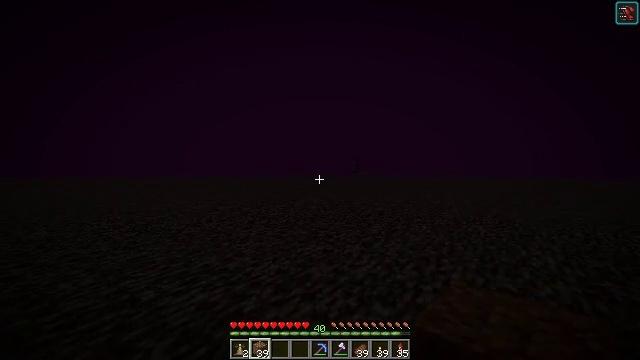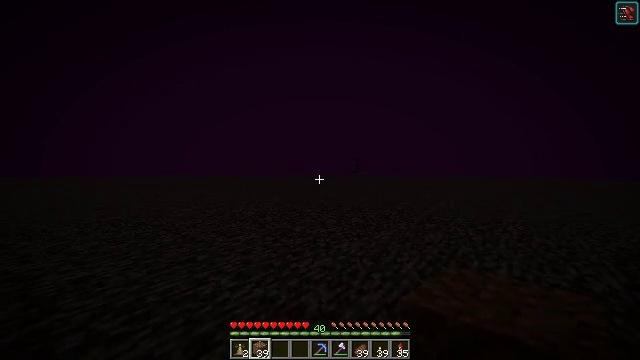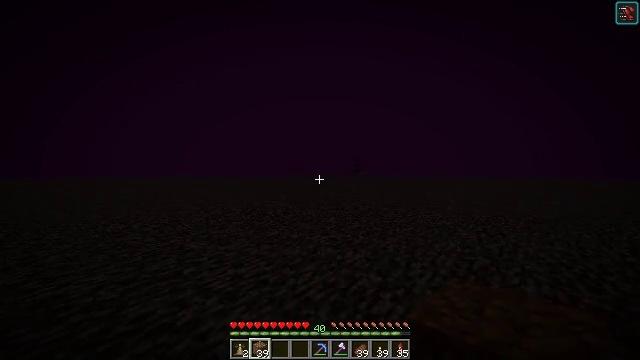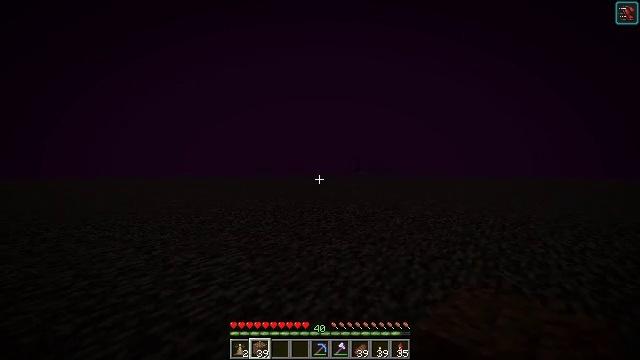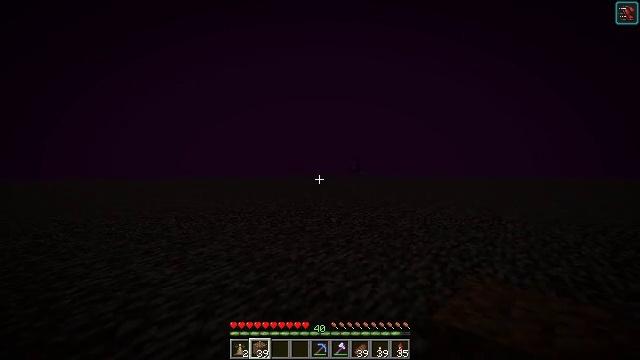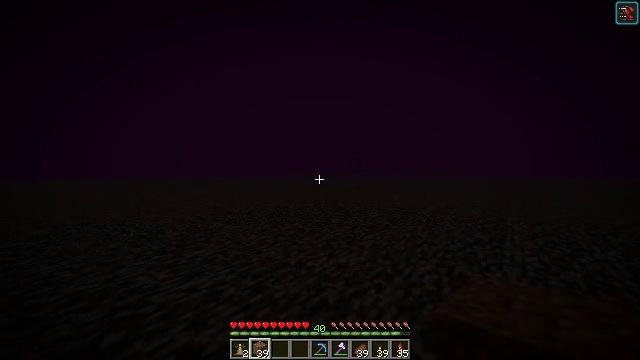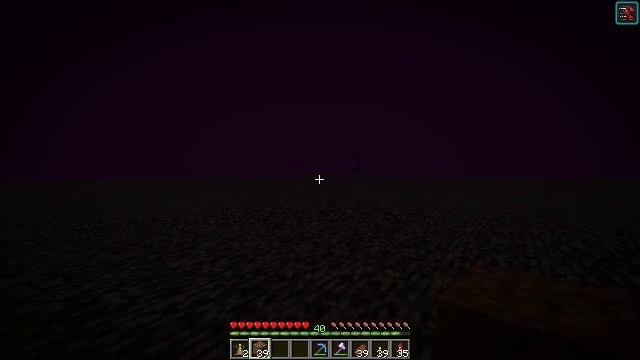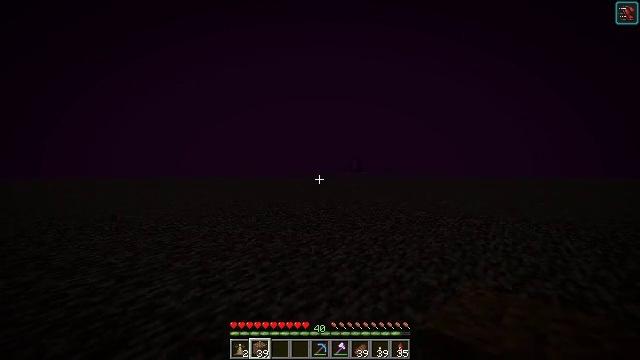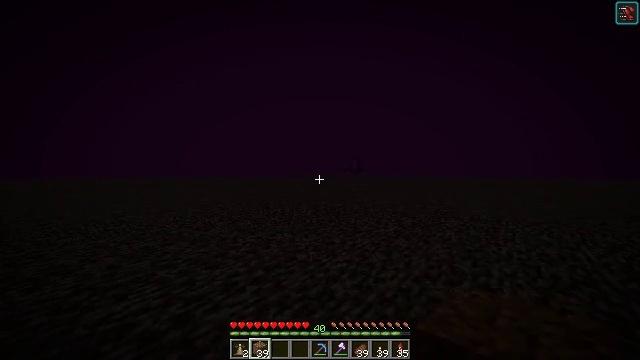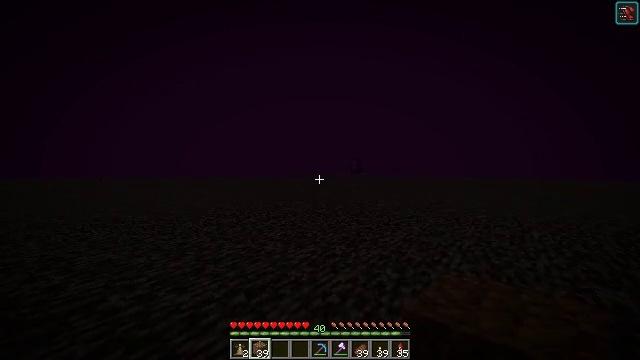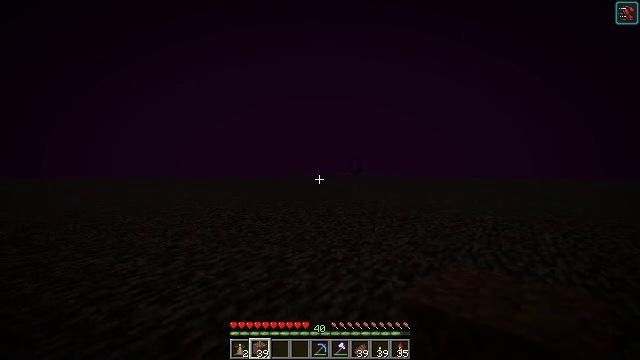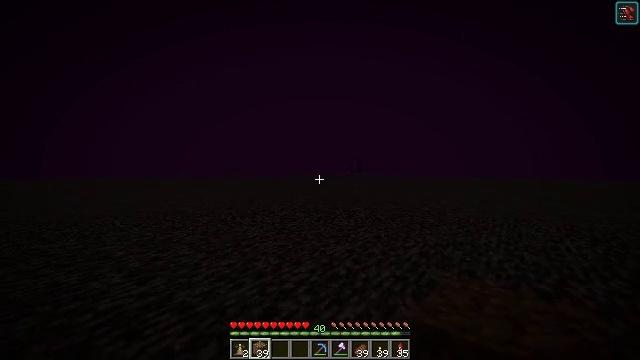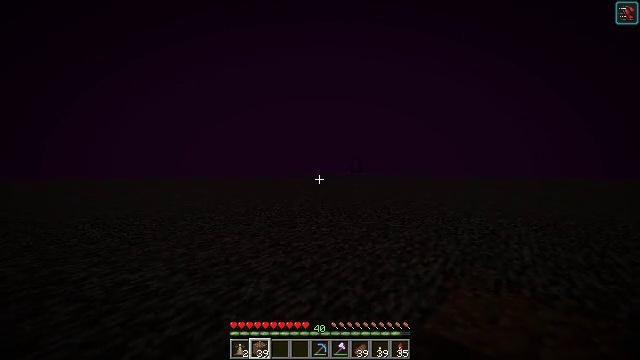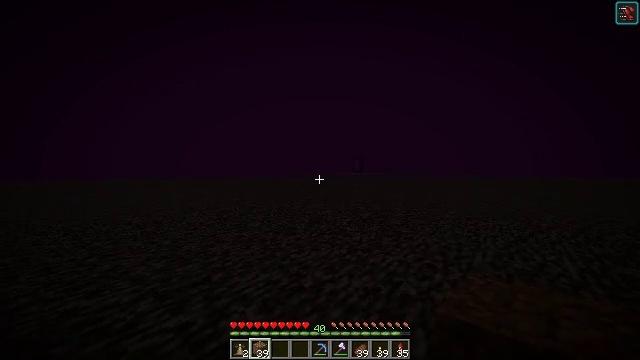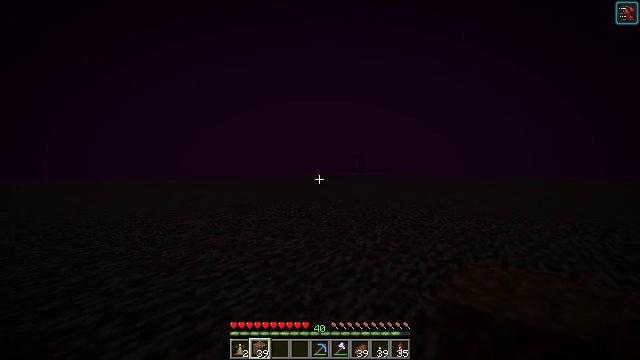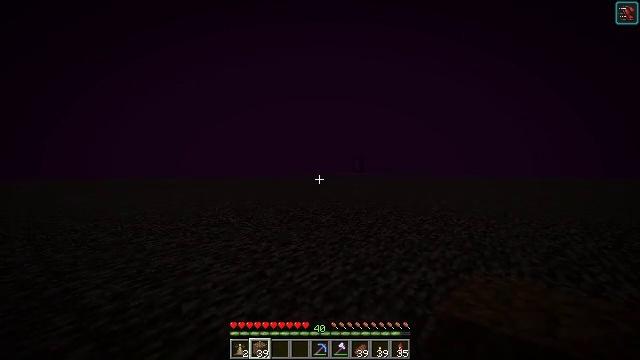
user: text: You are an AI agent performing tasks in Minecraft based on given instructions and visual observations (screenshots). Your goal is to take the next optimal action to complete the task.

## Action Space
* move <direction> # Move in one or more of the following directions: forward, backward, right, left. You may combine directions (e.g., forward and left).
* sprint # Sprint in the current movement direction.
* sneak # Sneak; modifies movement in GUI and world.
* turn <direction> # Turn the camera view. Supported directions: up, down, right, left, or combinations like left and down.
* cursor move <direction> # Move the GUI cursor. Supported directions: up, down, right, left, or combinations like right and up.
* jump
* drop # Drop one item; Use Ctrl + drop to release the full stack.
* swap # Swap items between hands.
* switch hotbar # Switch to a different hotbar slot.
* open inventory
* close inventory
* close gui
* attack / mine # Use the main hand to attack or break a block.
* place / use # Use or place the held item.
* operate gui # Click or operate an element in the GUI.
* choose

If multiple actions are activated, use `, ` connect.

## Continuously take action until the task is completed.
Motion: motion action
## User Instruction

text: Remove a potato from the inventory.
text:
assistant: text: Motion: move forward
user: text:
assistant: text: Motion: move forward
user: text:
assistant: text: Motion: move forward
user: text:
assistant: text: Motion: move forward
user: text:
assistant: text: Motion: move forward
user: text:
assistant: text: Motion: move forward
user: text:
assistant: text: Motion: move forward
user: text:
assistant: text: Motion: move forward
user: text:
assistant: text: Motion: move forward
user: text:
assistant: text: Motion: move forward
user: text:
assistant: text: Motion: move forward
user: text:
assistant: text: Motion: move forward
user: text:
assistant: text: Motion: move forward
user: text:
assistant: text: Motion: move forward
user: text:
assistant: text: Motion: move forward
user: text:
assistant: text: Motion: move forward
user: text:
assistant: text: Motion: move forward
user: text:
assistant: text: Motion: move forward
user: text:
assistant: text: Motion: move forward
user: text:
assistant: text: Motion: move forward
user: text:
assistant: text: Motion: move forward
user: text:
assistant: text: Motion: move forward
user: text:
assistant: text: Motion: move forward
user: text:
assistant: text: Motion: move forward
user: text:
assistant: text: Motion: move forward
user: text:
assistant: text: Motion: move forward
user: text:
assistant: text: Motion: move forward
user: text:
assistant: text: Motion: move forward
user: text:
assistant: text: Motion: move forward
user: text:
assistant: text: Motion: move forward